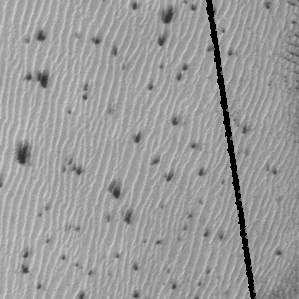
Label: frost